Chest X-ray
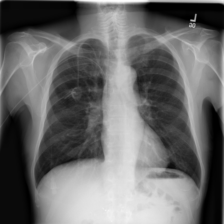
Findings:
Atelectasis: negative
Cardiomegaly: negative
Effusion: negative
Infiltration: negative
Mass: negative
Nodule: negative
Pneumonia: negative
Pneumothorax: negative
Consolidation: negative
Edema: negative
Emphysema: negative
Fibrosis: negative
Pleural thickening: negative
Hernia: negative